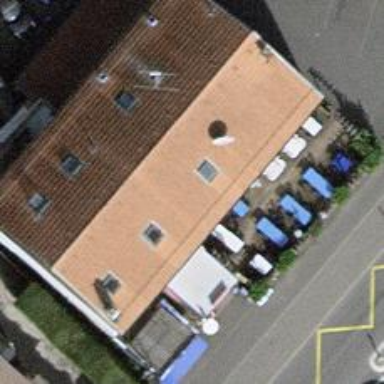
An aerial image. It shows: Restaurant.